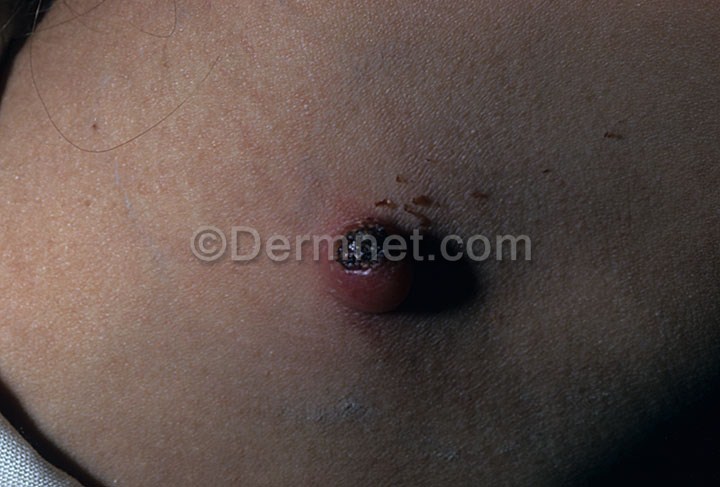
Disease: Warts Molluscum and other Viral Infections